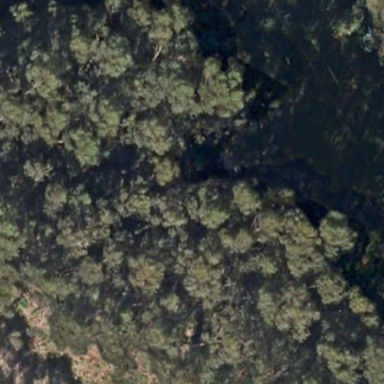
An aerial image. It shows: Beautiful woodland area.